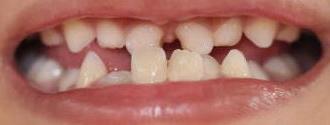
Condition: hypodontia